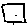
Label: square